五年级 · 立体几何学
下图中的两个几何体是用同样大小且数量相同的小正方体搭成的, 比较它们的表面积, 下列说法正确的是（）。

甲

乙

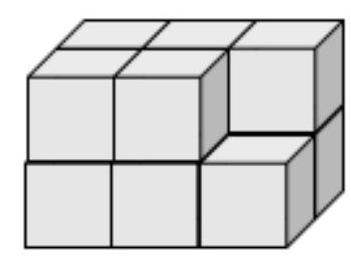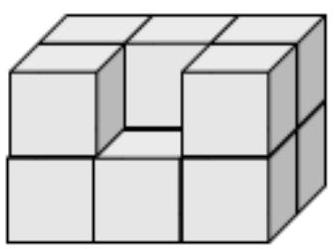
A. 甲的表面积大

B. 乙的表面积大

C. 同样大

D. 无法确定

答案: B
解析: 解B

【分析】观察图甲: 发现图甲的表面积和长 3、宽 2、高 2 的长方体的表面积相同, 观察图乙: 发现图乙的表面积比长 3 、宽 2 、高 2 的长方体的表面积多 2 个空缺的小正方体的左右两个面的面积, 所以图乙的表面积大。

【详解】观察可知图乙的表面积比图甲的表面积多一个小正方体的 2 个小正方形的面积, 所以图乙的表面积大。

故答案为: B

【点睛】本题考查了物体的表面积的意义和学生的空间想象能力。